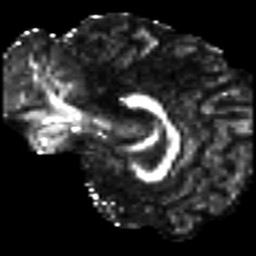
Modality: FA
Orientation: sagittal
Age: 41
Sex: female
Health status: ill
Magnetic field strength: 3 T
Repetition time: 8.4 s
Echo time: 0.0926 s